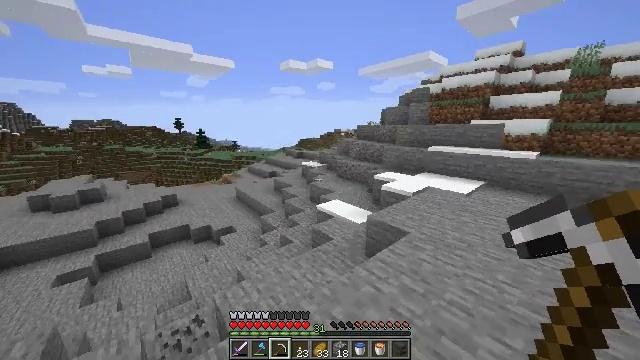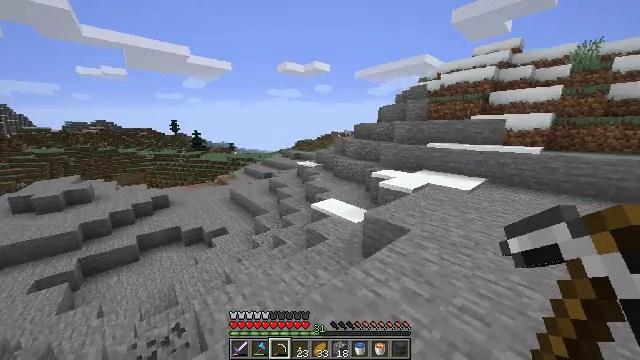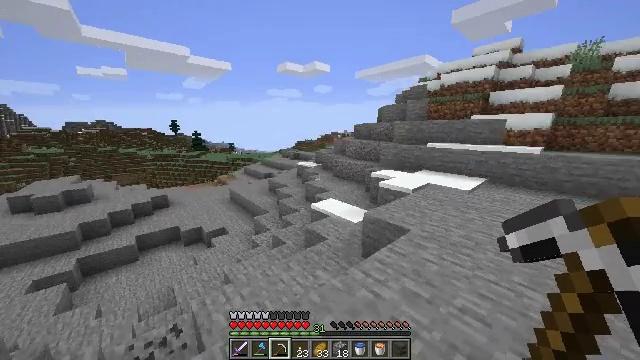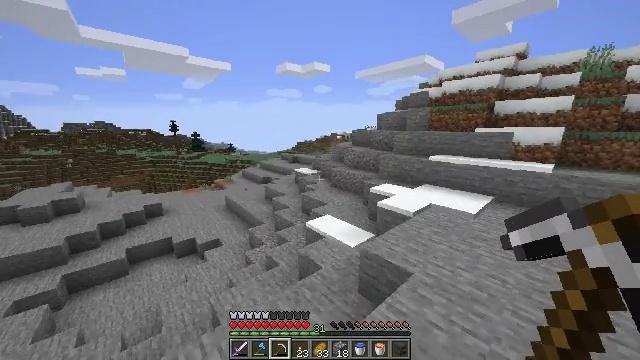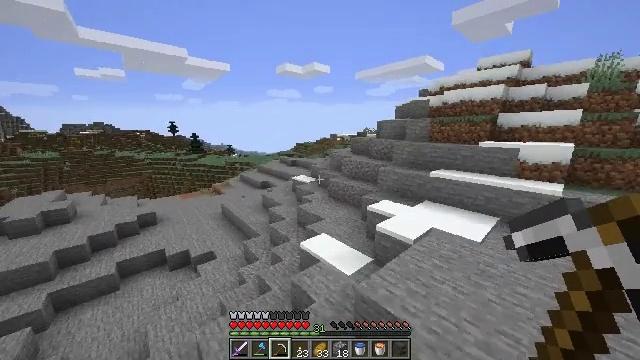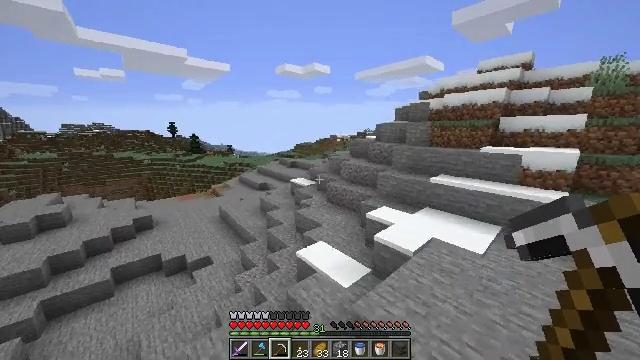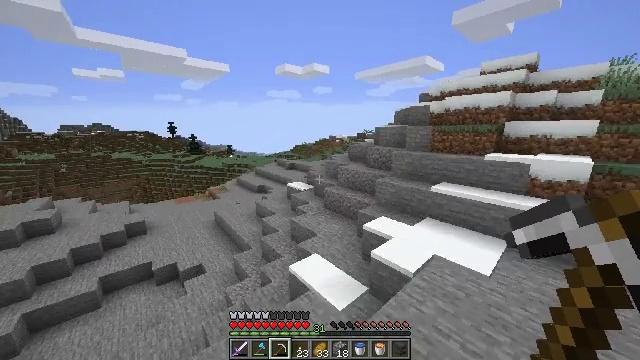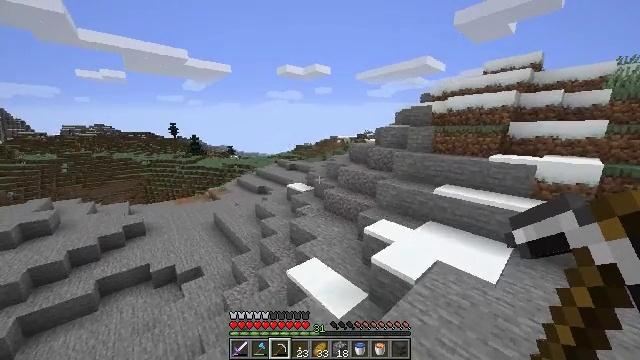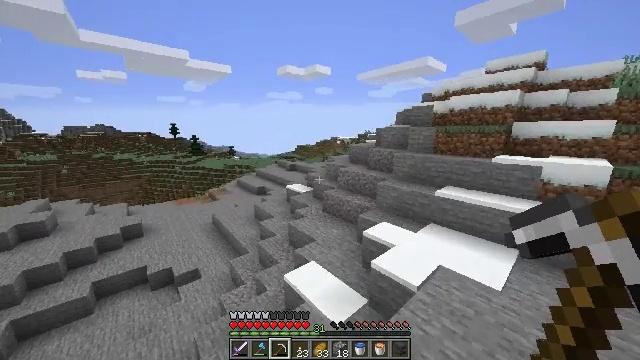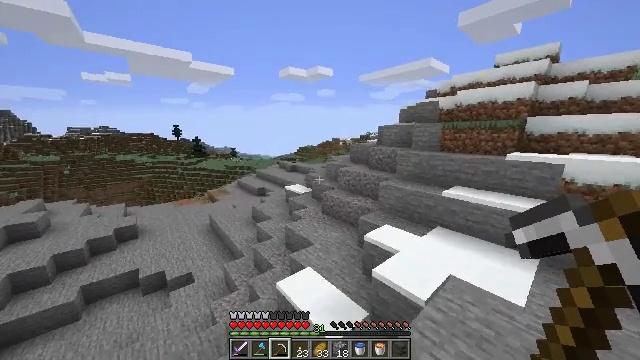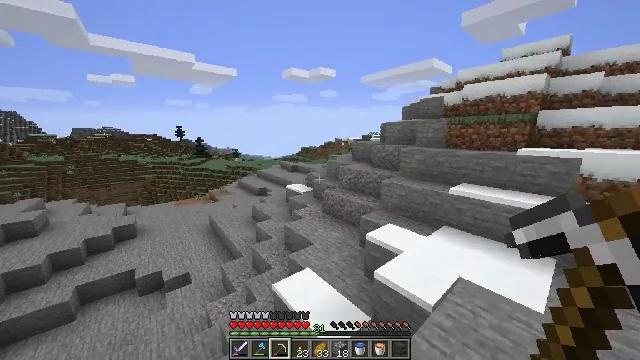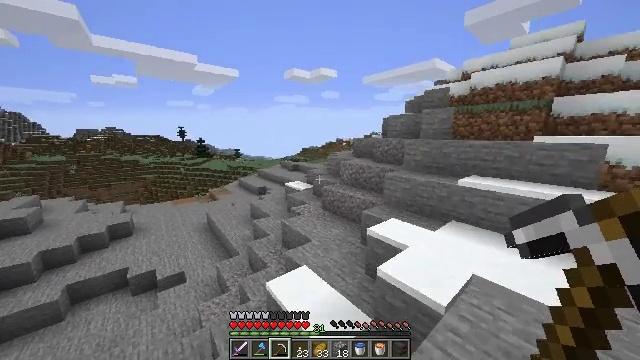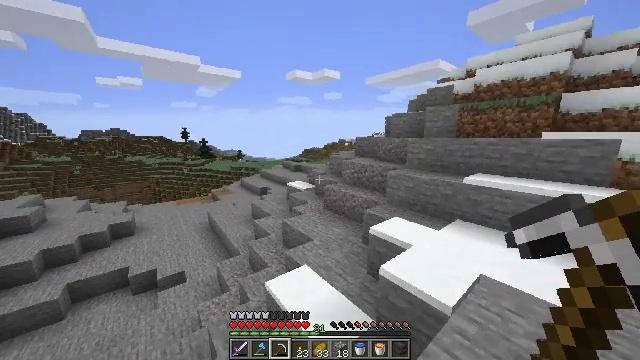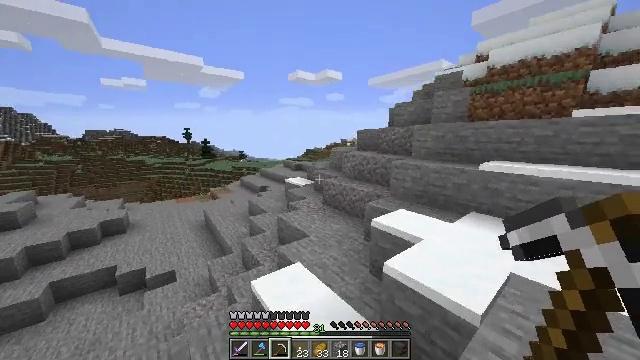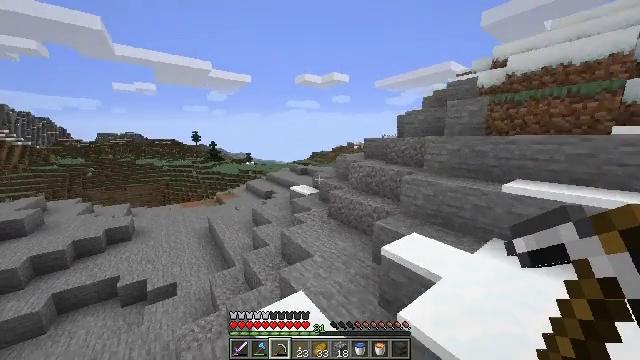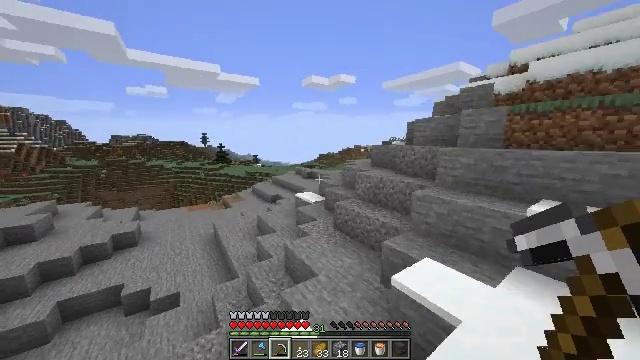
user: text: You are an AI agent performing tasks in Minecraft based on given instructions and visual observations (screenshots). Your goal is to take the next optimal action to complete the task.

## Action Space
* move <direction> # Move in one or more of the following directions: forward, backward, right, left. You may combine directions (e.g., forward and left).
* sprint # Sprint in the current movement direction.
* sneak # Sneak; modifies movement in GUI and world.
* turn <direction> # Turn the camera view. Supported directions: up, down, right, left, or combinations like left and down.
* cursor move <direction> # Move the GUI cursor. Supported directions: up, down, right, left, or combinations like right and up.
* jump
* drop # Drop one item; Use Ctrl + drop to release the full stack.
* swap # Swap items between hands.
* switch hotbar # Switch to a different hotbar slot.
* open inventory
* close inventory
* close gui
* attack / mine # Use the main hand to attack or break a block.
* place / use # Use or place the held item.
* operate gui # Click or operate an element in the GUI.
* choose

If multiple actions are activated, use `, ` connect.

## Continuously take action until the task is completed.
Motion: motion action
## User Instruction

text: Gather grass on the ground.
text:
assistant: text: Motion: move forward and move right, sprint, jump
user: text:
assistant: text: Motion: move forward and move right, sprint, jump
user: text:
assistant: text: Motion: move forward and move right, sprint, jump
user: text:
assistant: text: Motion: move forward and move right, sprint, jump
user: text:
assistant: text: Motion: move forward and move right, sprint, jump
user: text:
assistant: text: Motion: move forward, sprint, jump
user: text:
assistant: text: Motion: move forward, sprint, jump
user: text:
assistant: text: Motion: move forward, sprint, jump
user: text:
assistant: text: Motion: move forward, sprint, jump
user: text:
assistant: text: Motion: move forward, sprint, jump
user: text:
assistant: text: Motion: move forward, sprint, jump
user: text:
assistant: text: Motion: move forward, sprint, jump
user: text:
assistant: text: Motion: move forward, sprint, jump
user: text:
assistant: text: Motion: move forward, sprint, turn left, jump
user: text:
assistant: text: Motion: move forward, sprint, turn left, jump
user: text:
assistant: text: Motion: move forward, sprint, turn left, jump
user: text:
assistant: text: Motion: move forward, sprint, jump
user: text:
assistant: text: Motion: move forward, sprint, turn left and down, jump
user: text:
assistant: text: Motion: move forward, sprint, jump
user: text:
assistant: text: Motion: move forward, sprint, jump
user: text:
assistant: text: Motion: move forward, sprint, jump
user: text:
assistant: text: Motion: move forward, sprint, jump
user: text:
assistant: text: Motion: move forward, sprint, jump
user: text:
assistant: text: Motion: move forward, sprint, jump
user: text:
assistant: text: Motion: move forward, sprint, jump
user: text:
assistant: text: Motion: move forward, sprint, jump
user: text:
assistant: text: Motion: move forward, sprint, jump
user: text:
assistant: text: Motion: move forward and move left, sprint, jump
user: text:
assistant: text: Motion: move forward and move left, sprint, jump
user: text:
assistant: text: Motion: move forward and move left, sprint, jump